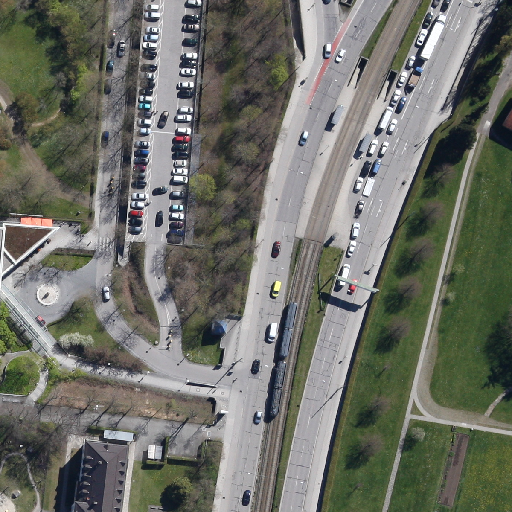
Referring expression: vehicle in the parking area